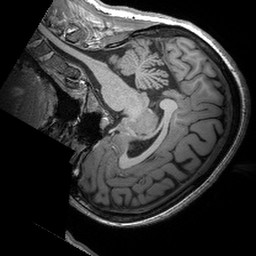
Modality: T1w
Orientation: sagittal
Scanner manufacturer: siemens
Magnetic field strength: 3 T
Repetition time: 2.53 s
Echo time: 0.00288 s